Current action and preconditions to check: trajectory_clear

Your task: For each precondition in the list above, predict whether it will hold at this action.

Consider the current scene as observed from the mobile robot's camera, and analyze the predicted future states of all dynamic agents (e.g., people, animals, vehicles, or any moving entities) within the NEXT SECOND.

IMPORTANT: Only answer "very likely" if you are absolutely certain—based on strong, clear evidence—that a dynamic agent will violate the precondition in the predicted future state. Do NOT answer "very likely" for unlikely, ambiguous, or low-probability risks.

Ask yourself for each precondition: Is there a high probability, with clear and convincing evidence, that the predicted future states of any dynamic agent will interfere with the predicted future state of the currently executing action within the NEXT SECOND, causing that precondition to fail?

Assess the risk level based on these predictions. Use "likely" or "very likely" if motions create a clear risk of interference.

Use "neutral" or "improbable" if agents are nearby but their predicted paths are clearly diverging or non-conflicting.

Failure Risk Categories: "very improbable", "improbable", "neutral", "likely", "very likely"

Answer Format: Output ONLY the probability_of_failure value from these categories: "very improbable", "improbable", "neutral", "likely", "very likely"

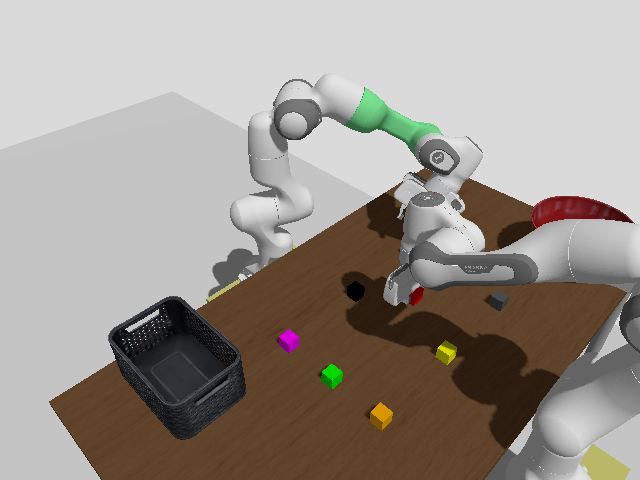

Answer: very improbable